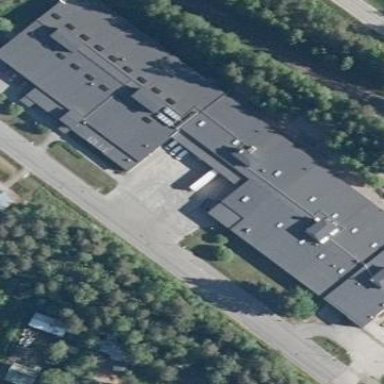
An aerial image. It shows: Building with flat roof.